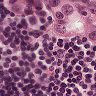
Metastatic tissue present: yes